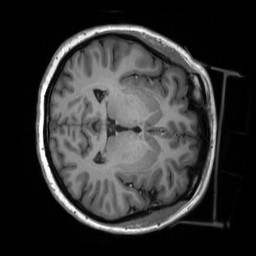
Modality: T1w
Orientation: axial
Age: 38
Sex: female
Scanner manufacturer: siemens
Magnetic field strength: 3 T
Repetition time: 2.53 s
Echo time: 0.00219 s